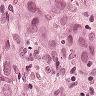
Metastatic tissue present: yes